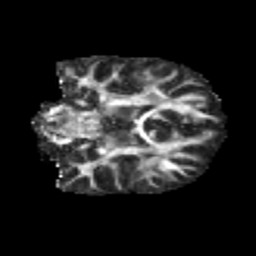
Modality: FA
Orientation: coronal
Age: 12
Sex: female
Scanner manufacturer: siemens
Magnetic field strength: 3 T
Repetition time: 3.8 s
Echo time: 0.07 s